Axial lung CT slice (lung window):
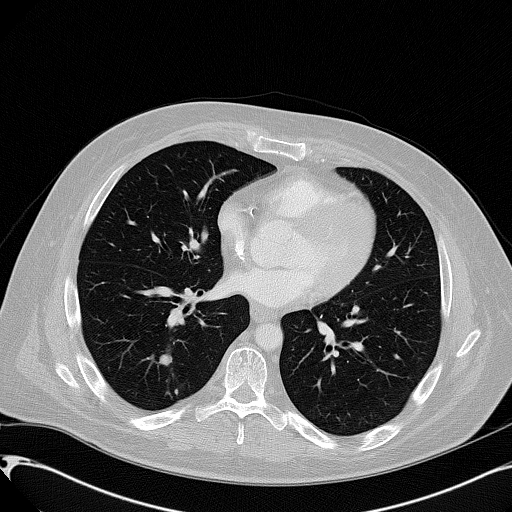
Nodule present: yes
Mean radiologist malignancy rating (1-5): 4.5